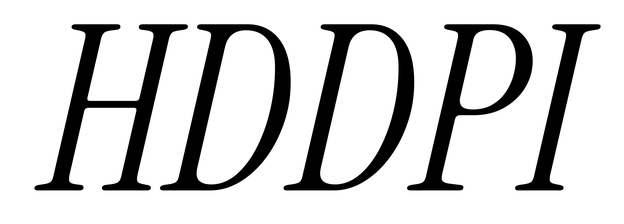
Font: InstrumentSerif-Italic